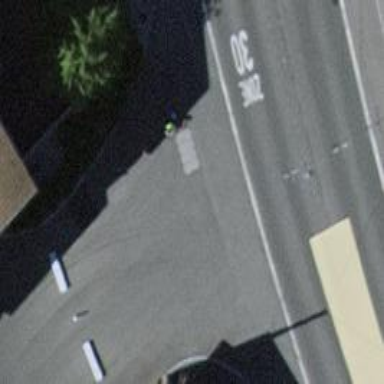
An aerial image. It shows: Unmarked road crossing.